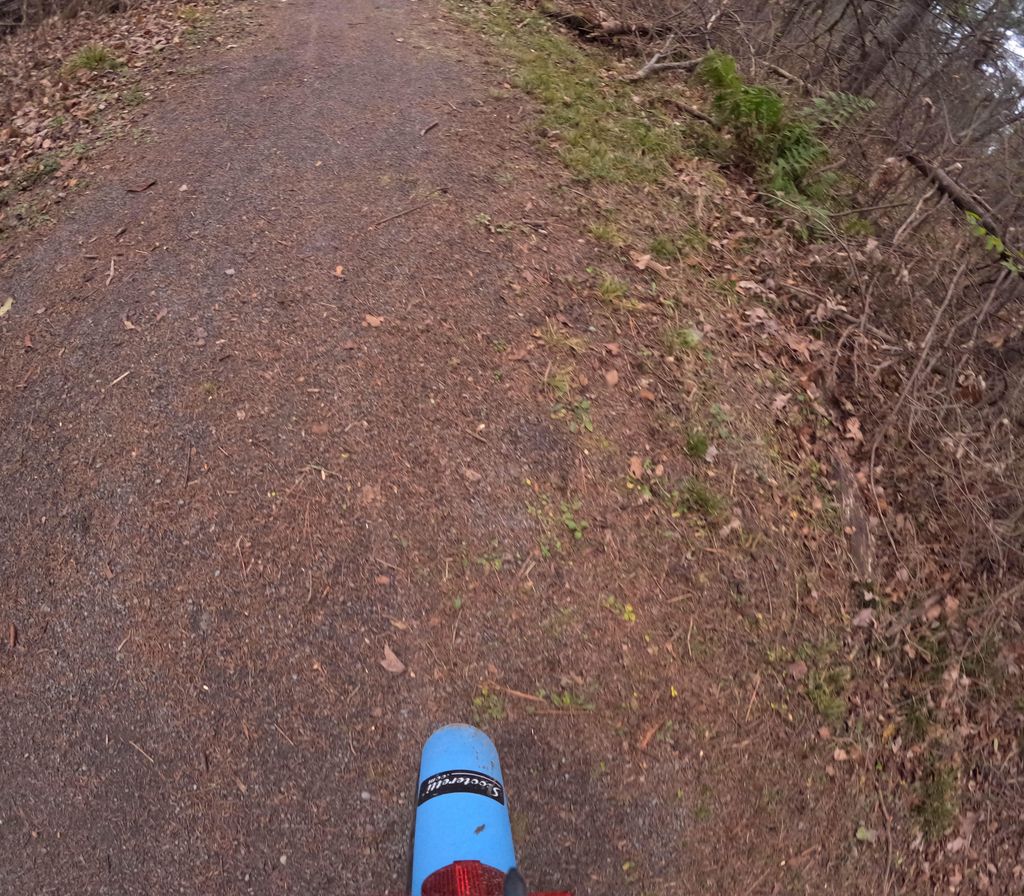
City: ottawa-gatineau